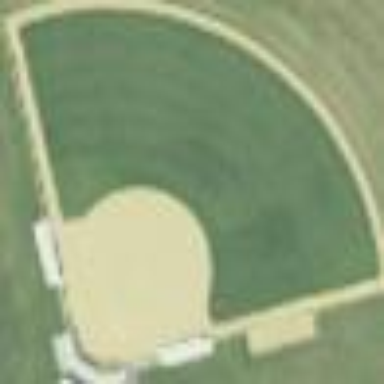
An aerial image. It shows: Baseball pitch for leisure land activities.